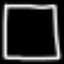
Label: square